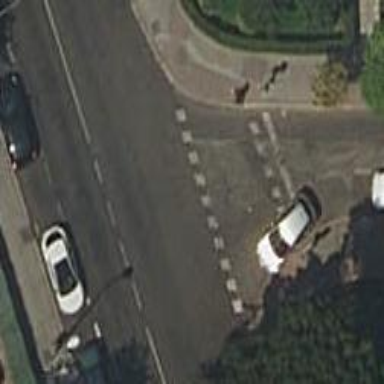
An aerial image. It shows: Road crossing with traffic signals.